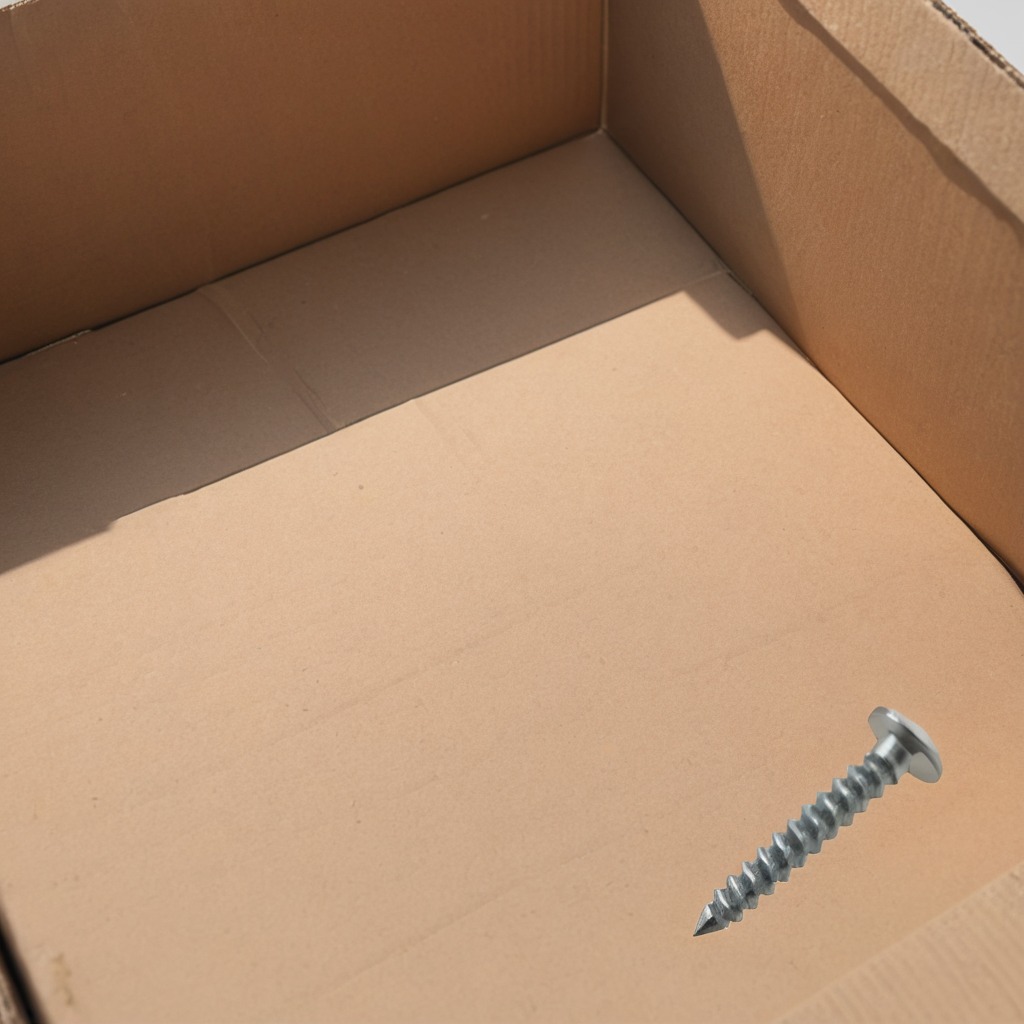
A metal screw is lying on the cardboard box surface.